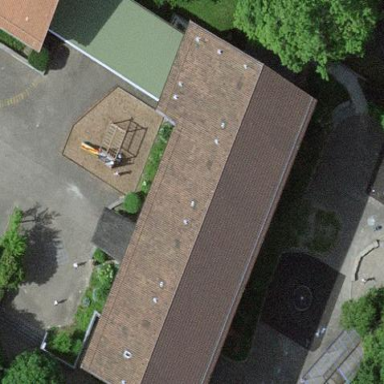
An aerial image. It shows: School building.